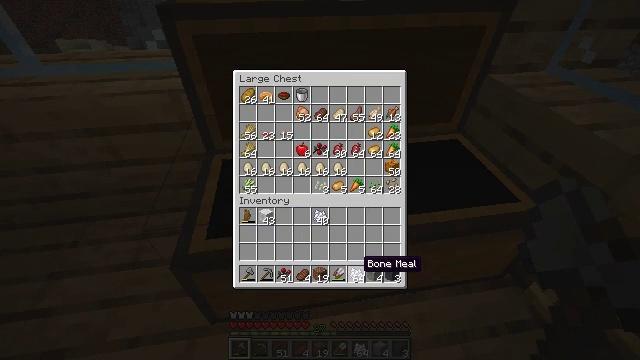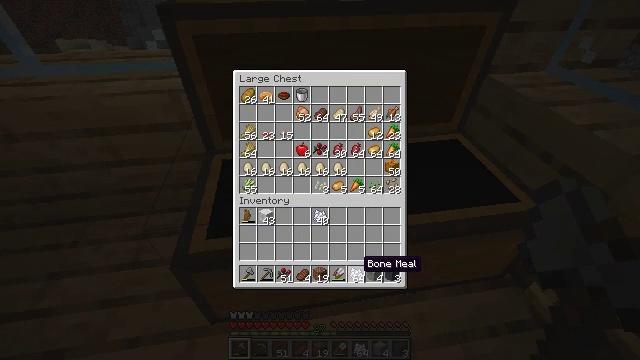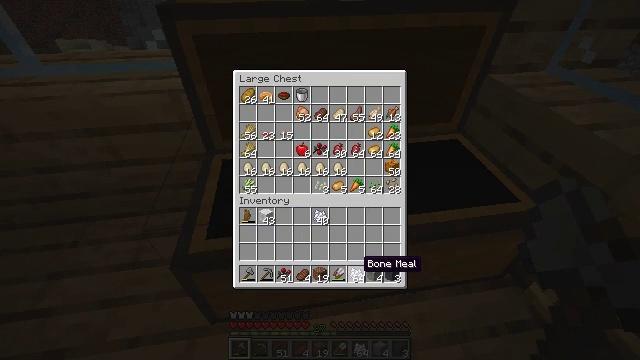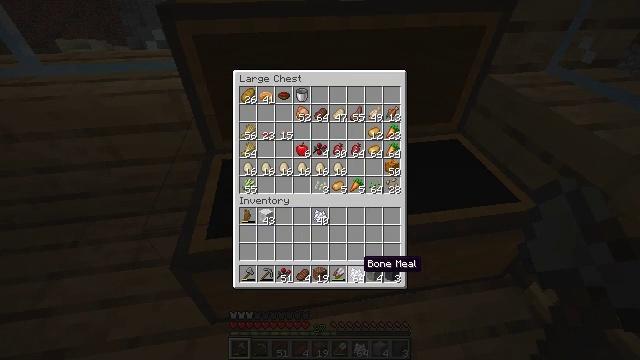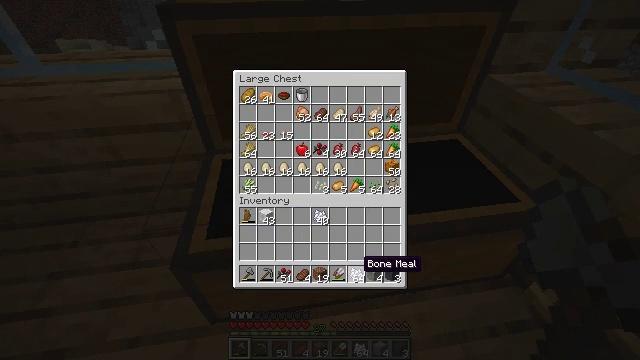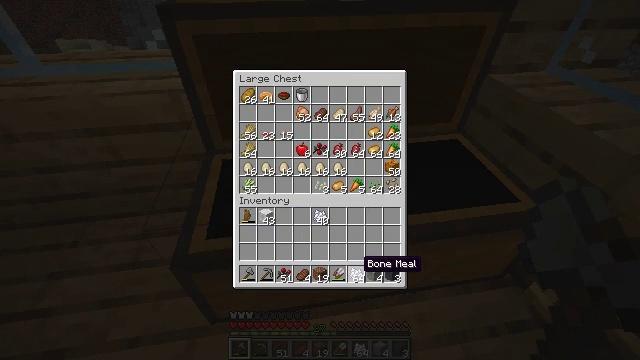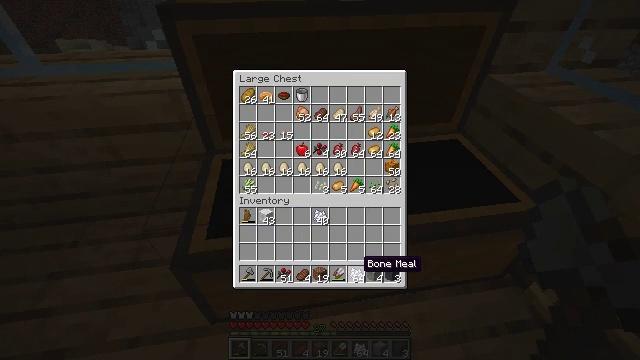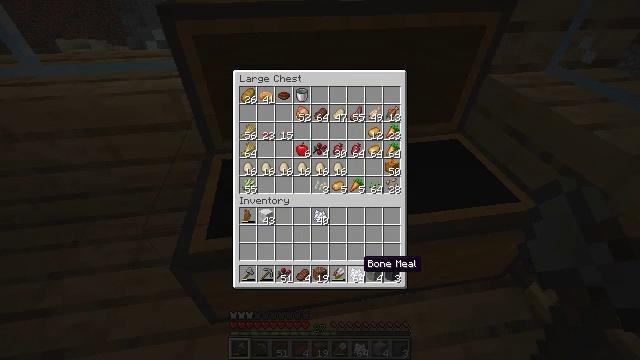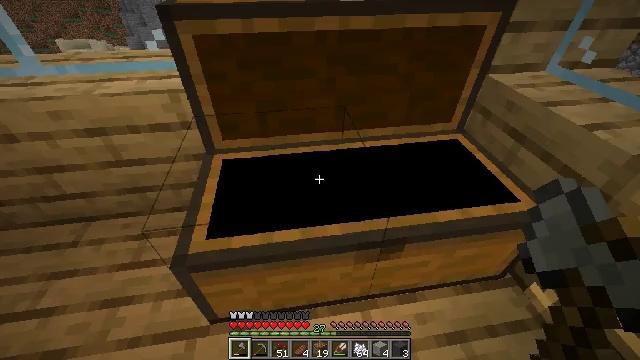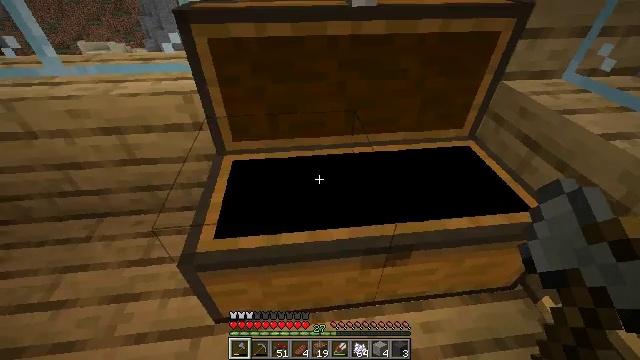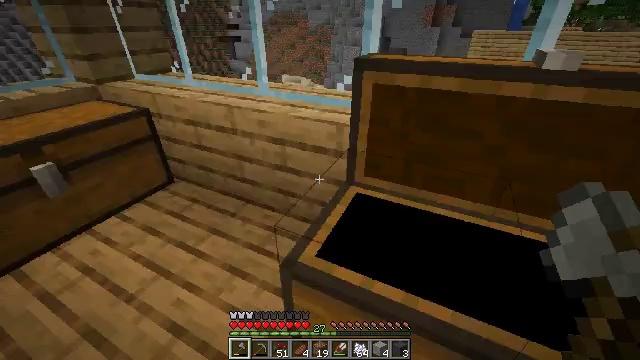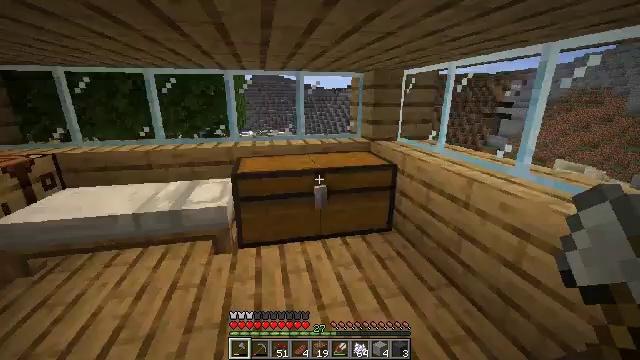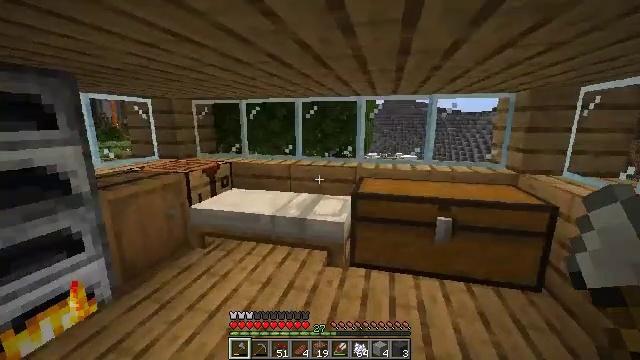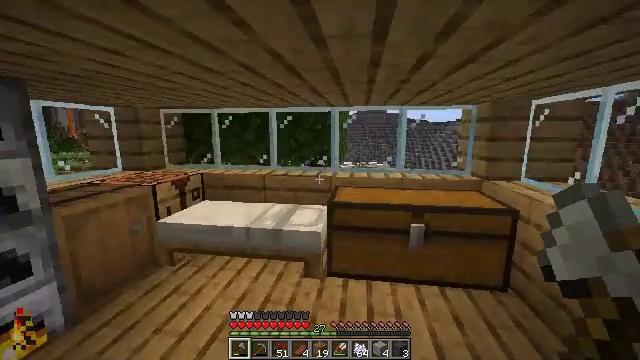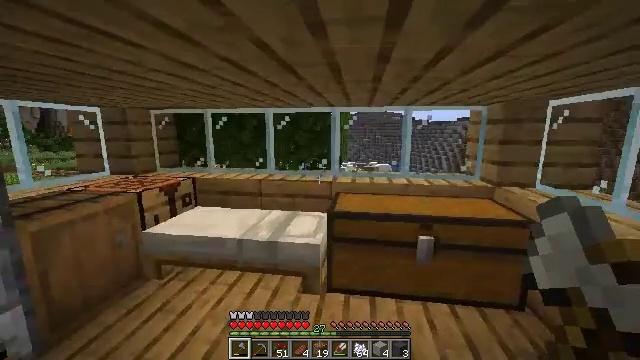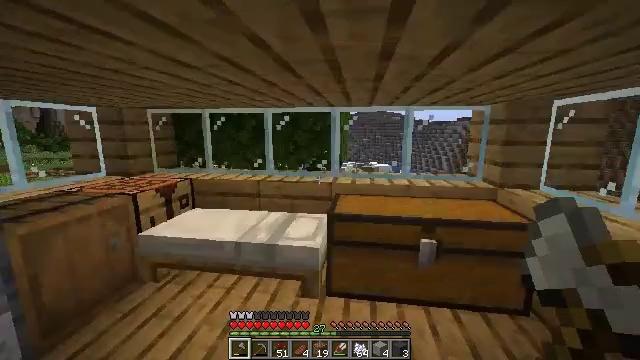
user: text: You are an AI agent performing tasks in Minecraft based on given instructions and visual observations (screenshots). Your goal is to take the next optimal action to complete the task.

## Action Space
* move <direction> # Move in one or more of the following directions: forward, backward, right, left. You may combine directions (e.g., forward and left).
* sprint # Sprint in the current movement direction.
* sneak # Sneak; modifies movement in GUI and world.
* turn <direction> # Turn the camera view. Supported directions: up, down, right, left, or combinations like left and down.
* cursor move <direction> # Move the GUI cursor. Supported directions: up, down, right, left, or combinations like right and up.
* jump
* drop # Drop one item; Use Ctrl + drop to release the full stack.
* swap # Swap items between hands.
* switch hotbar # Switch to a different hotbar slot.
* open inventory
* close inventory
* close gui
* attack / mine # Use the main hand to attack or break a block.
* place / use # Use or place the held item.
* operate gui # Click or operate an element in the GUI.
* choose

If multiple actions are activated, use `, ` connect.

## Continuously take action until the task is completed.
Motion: motion action
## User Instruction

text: Mine the pumpkin from the ground.
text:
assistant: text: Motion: no_op
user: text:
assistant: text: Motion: no_op
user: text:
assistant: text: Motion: no_op
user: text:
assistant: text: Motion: no_op
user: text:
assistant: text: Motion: no_op
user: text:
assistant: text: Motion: no_op
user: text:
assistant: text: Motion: no_op
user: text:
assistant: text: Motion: close inventory
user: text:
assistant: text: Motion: turn left, close inventory
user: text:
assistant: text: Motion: turn left and up, close inventory
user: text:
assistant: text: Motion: turn left and up
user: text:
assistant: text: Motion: turn left and up
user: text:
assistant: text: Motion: move forward, turn right and up
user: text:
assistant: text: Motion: move forward
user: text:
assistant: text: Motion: move forward
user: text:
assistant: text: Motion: no_op
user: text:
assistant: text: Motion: no_op
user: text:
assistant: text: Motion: turn left and up
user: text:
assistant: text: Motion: turn left and down
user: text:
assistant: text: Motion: turn left and down
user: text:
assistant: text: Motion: move forward, turn left and up
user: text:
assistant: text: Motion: move forward, turn right
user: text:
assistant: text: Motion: move forward, turn right
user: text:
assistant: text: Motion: move forward, turn right and down
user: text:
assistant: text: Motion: move forward, turn right
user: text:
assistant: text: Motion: move forward and move right, turn down
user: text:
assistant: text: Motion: move right, turn down
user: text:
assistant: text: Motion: move right, turn left and down
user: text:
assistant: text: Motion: move right, turn left and down
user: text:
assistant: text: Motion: use / place